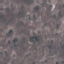
Land use / land cover: HerbaceousVegetation